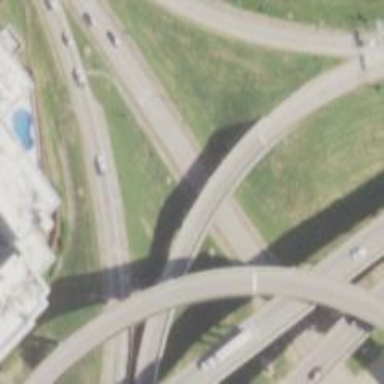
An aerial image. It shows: Bridge on motorway link.